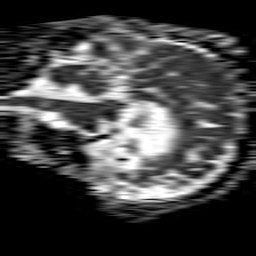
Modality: ADC
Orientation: sagittal
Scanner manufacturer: philips
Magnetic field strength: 1.5 T
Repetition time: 4.6 s
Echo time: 0.08631 s